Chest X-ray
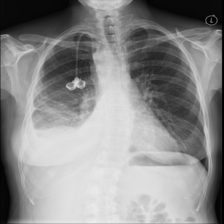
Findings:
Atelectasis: positive
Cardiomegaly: negative
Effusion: positive
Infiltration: positive
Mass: negative
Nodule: negative
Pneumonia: negative
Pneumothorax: negative
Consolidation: negative
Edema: negative
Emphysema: negative
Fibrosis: negative
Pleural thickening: negative
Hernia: negative